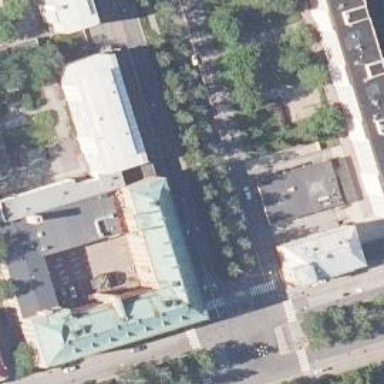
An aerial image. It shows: Arts centre.